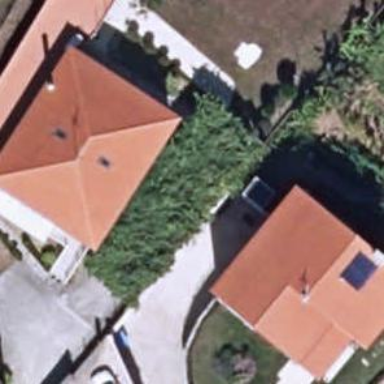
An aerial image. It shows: Simple and straightforward house.